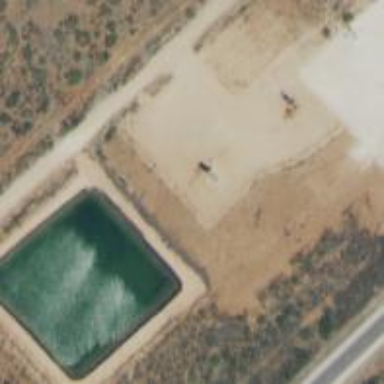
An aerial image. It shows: Petroleum well.